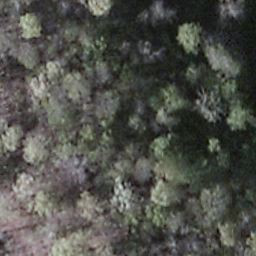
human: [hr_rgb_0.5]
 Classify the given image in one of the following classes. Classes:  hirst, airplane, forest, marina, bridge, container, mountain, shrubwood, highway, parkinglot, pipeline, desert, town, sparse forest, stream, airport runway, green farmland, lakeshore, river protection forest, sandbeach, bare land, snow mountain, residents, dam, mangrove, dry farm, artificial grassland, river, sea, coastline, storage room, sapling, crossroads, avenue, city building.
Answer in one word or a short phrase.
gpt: shrubwood